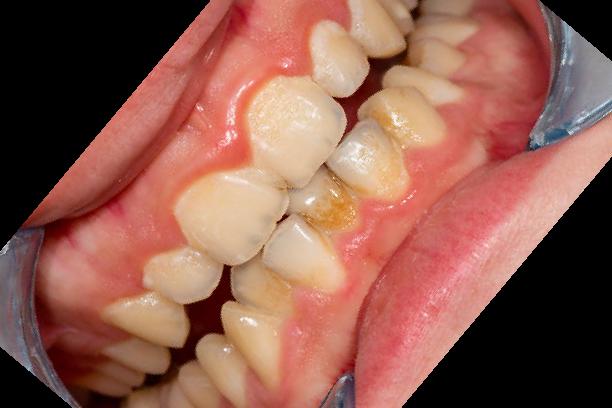
Condition: Calculus